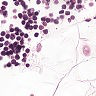
Metastatic tissue present: no